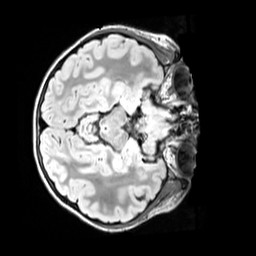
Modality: FLAIR
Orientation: axial
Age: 9
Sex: male
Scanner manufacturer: siemens
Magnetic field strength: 3 T
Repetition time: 5 s
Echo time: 0.388 s